Field crop: tomato
Growth stage: 1
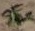
Species: solanum